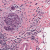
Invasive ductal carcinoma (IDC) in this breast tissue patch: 0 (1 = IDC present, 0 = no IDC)